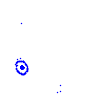
Particle: electron